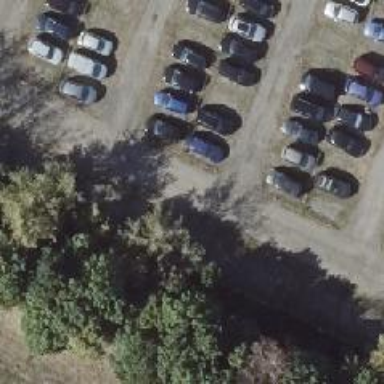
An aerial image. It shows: Asphalt parking aisle off service road.